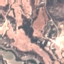
Label: HerbaceousVegetation